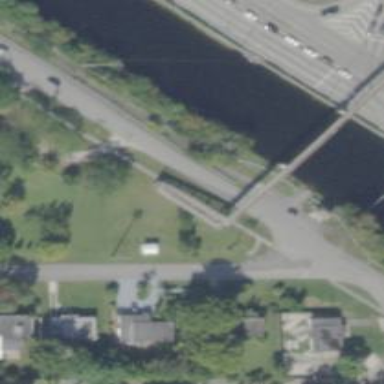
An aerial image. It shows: Footway on bridge.